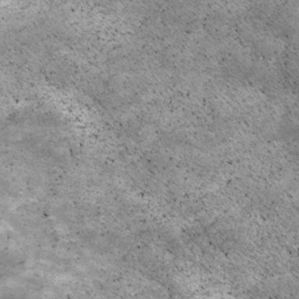
Label: non_frost